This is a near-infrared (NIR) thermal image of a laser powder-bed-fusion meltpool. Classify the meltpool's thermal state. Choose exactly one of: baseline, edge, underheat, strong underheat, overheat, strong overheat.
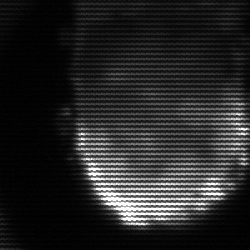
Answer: baseline